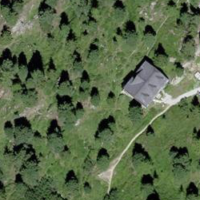
EUNIS habitat code: 23
Species observed at this site:
Turdus torquatus